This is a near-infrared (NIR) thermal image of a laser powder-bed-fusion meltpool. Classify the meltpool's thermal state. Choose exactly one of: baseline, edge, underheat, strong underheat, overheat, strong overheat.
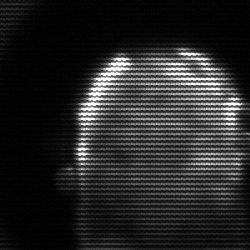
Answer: baseline